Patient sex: M
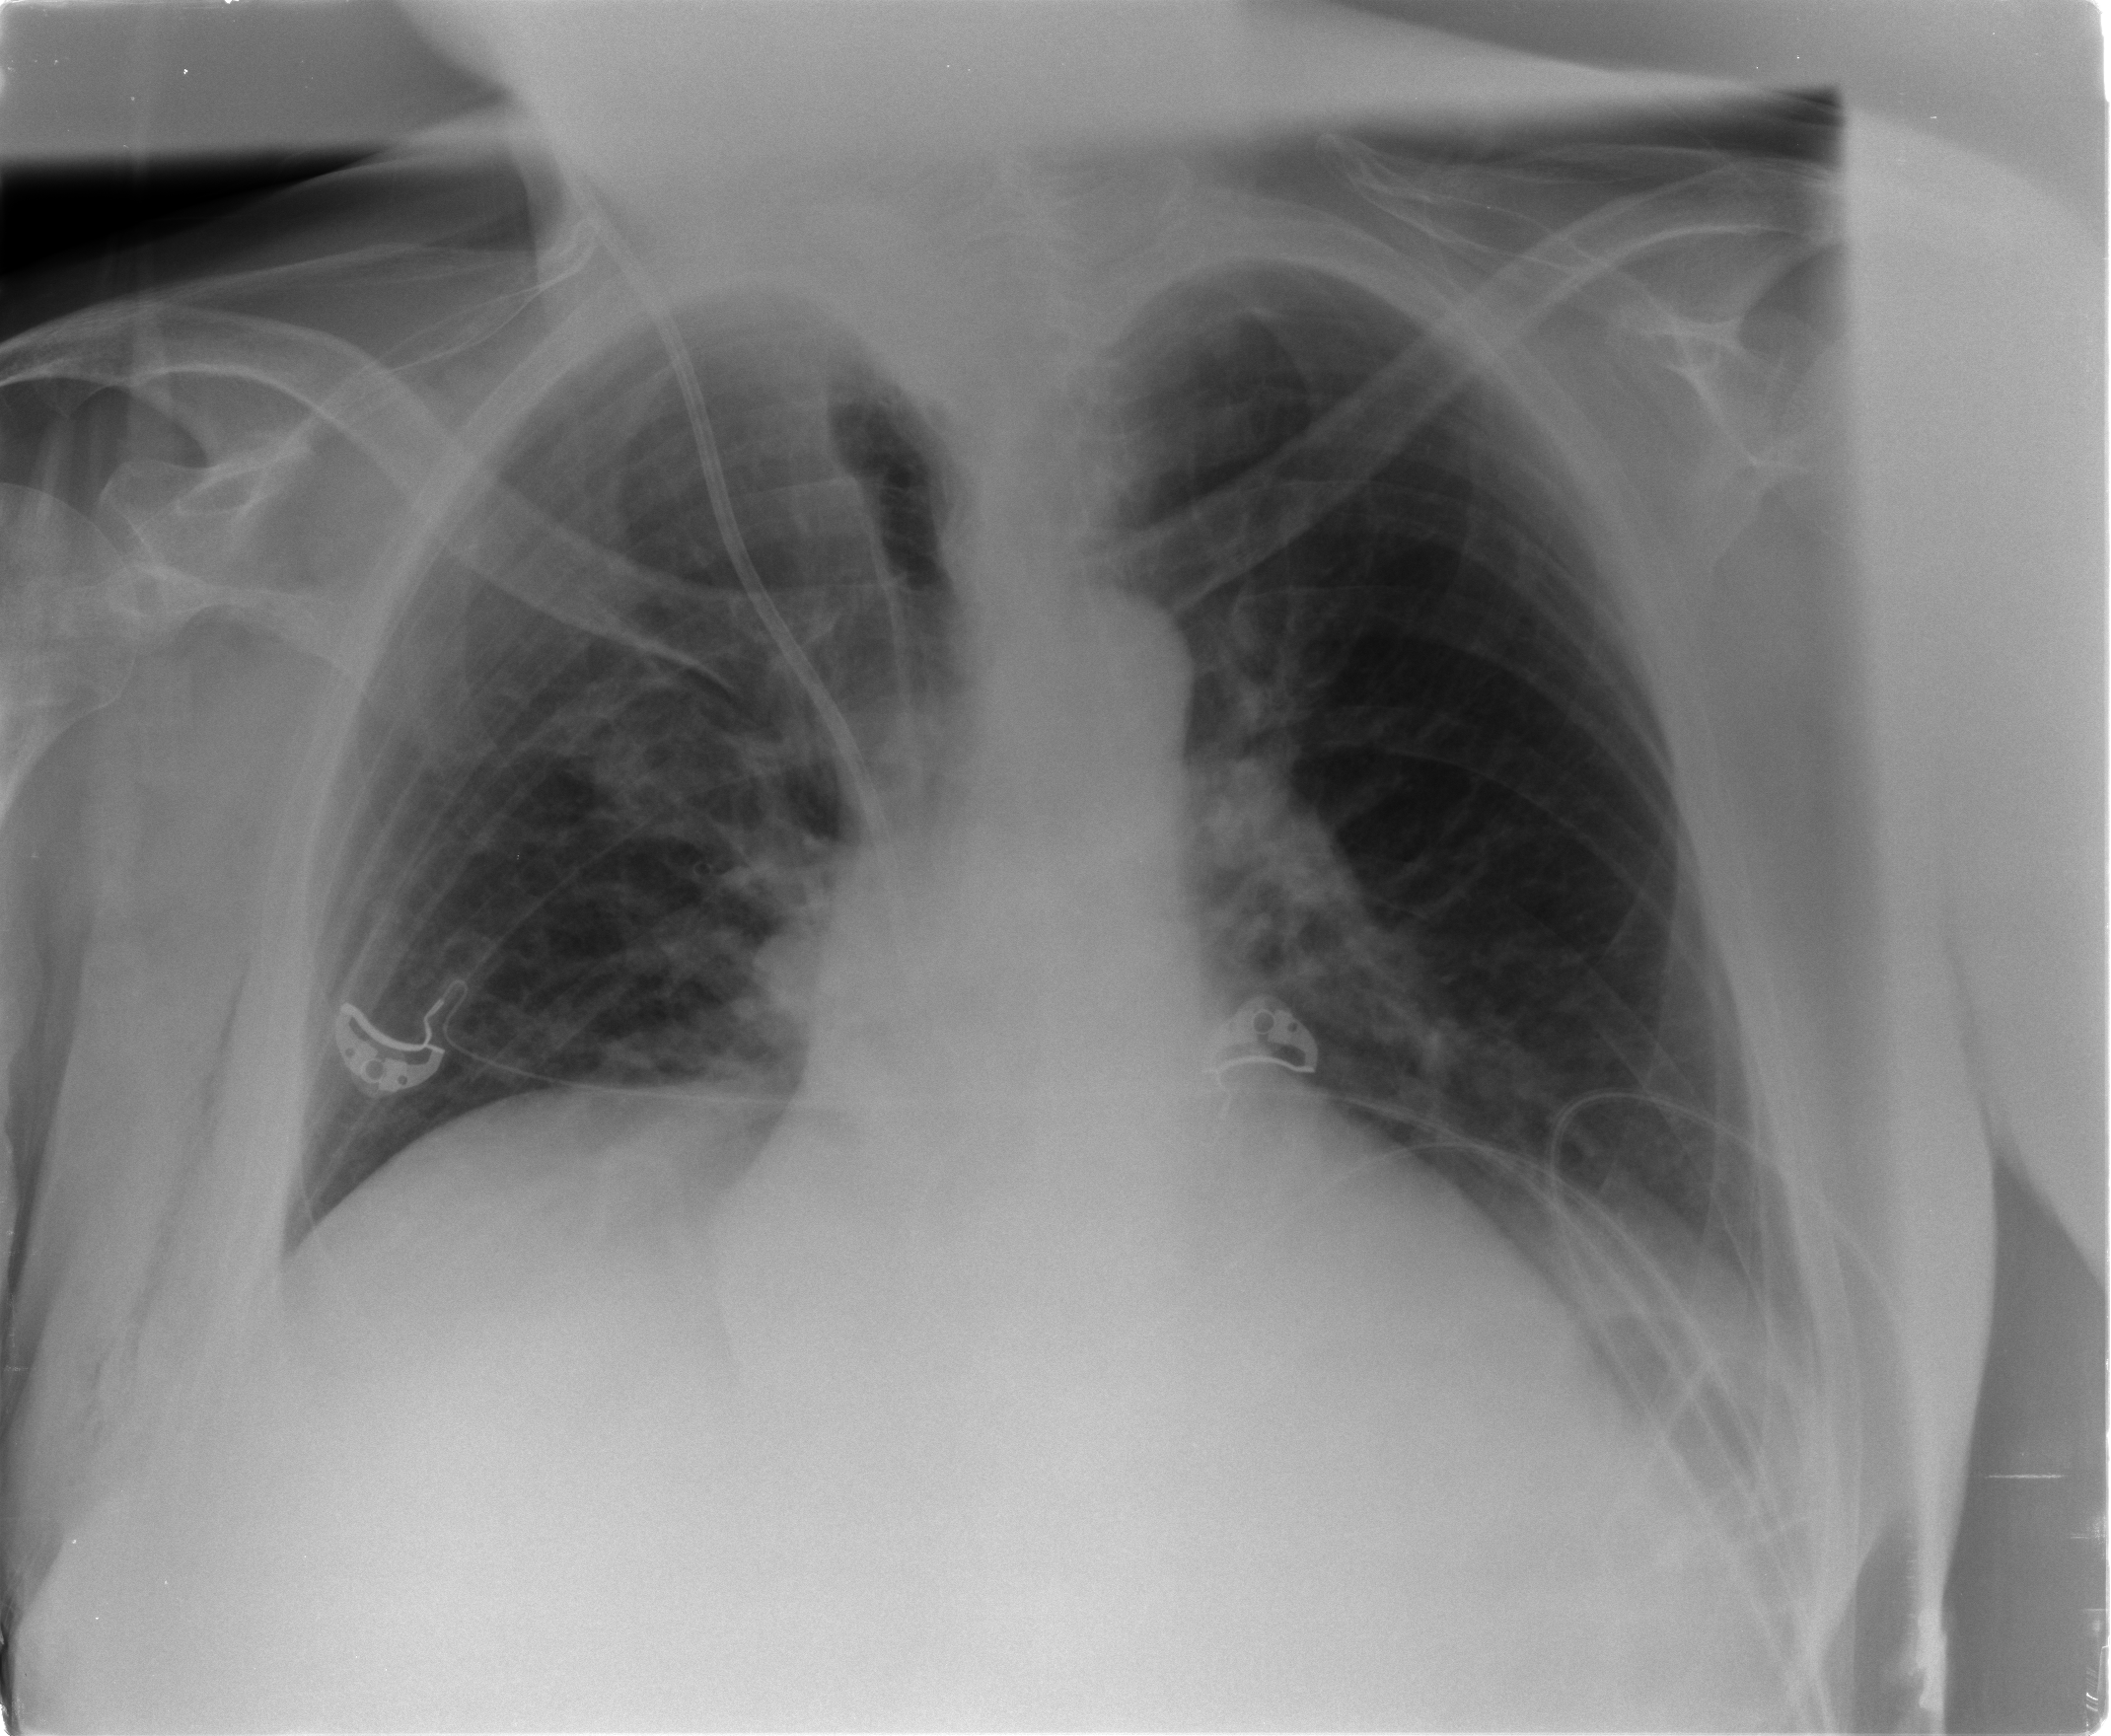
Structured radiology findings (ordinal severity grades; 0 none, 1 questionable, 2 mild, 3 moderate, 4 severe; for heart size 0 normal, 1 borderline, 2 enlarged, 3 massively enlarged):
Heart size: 0
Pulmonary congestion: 1
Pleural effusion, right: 0
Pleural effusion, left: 1
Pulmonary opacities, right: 0
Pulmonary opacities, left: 0
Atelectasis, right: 1
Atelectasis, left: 2